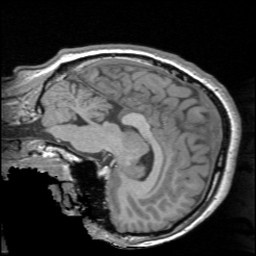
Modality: T1w
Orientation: sagittal